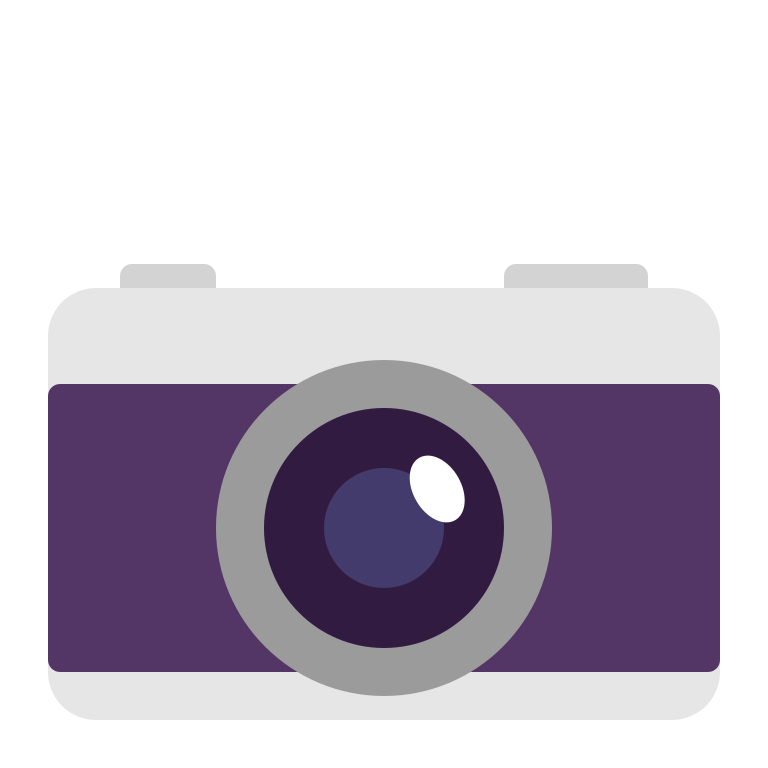
camera flat